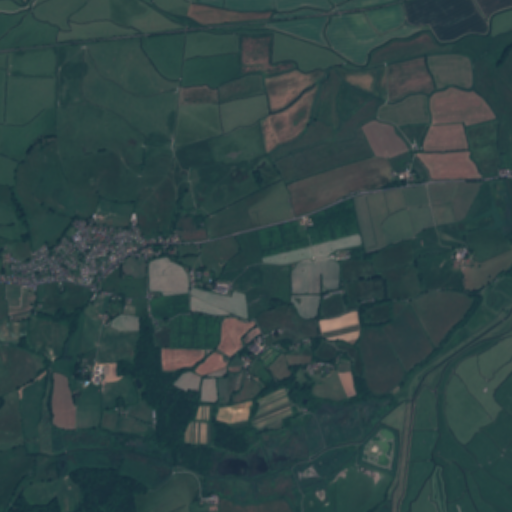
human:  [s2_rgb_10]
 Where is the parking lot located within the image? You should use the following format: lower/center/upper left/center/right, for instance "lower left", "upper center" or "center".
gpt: The parking lot is located in the center of the image.
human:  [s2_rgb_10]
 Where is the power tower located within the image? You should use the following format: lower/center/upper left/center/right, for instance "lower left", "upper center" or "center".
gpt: The power tower is located in the upper left of the image.
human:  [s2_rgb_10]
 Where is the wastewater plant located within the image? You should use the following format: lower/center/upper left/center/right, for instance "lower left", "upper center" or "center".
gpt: The wastewater plant is located in the center right of the image.
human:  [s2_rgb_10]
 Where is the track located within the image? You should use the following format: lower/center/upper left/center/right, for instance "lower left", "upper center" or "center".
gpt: There is no track in the image.